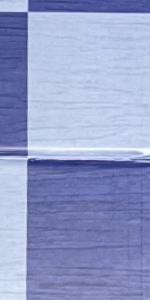
Label: Empty